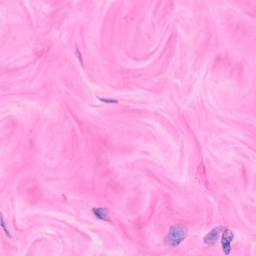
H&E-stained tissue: Breast